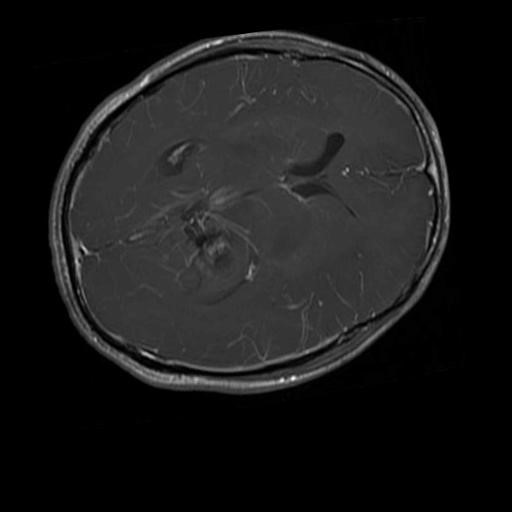
Label: brain_glioma